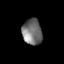
Tissue: prostate
Cell type: Myeloid cells
Senescence score: 0.1594
Nuclear area (px): 497
Mean DAPI intensity: 115.103